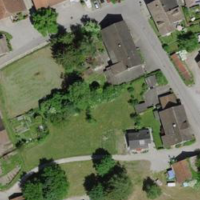
EUNIS habitat code: 54
Species observed at this site:
Chelidonium majus
Prunus padus